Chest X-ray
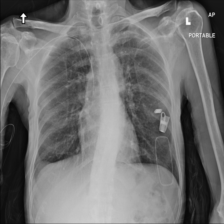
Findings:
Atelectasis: negative
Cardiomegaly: negative
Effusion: negative
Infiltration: negative
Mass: negative
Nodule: negative
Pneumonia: negative
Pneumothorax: negative
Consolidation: negative
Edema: negative
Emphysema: negative
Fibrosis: negative
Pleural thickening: negative
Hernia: negative